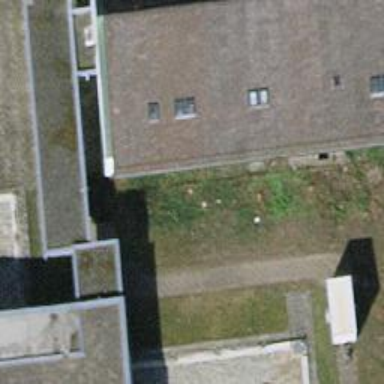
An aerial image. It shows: Flat-roofed apartment building.